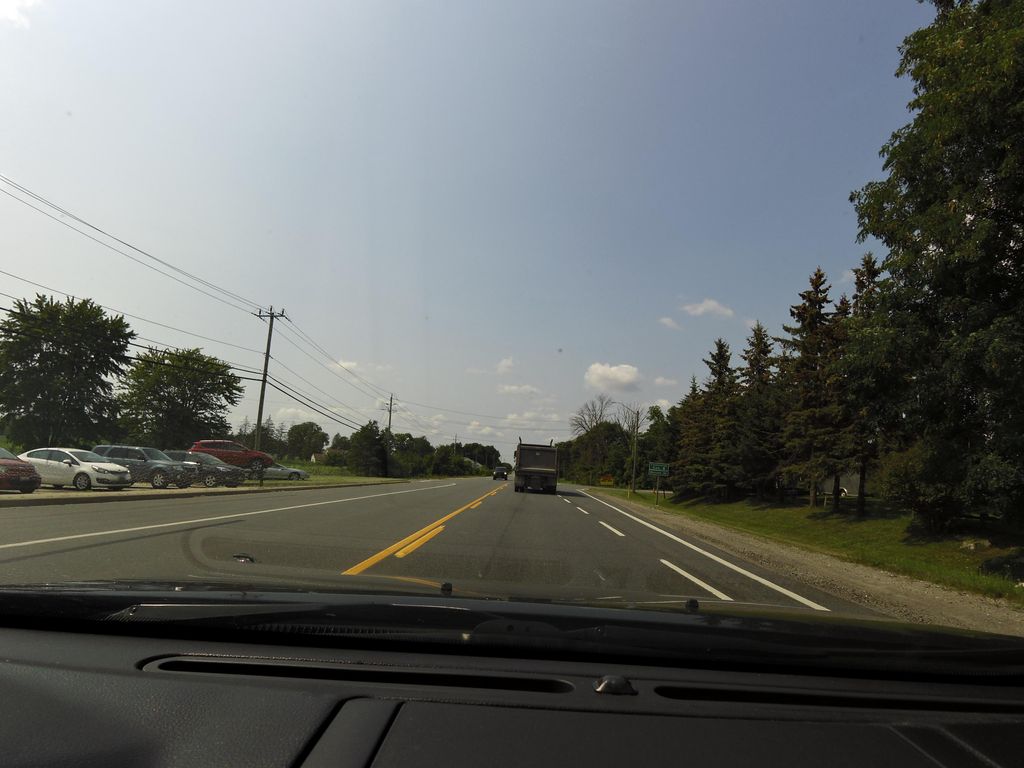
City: kitchener-waterloo